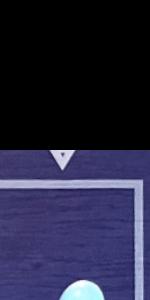
Label: Empty